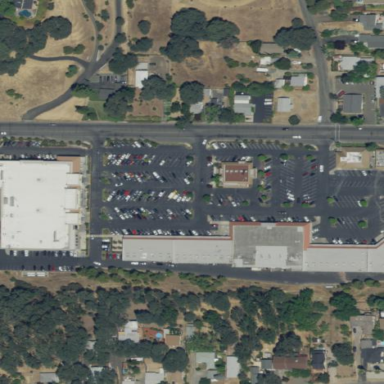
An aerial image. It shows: Retail area.